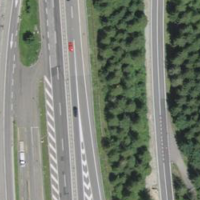
EUNIS habitat code: 57
Species observed at this site:
Circaetus gallicus